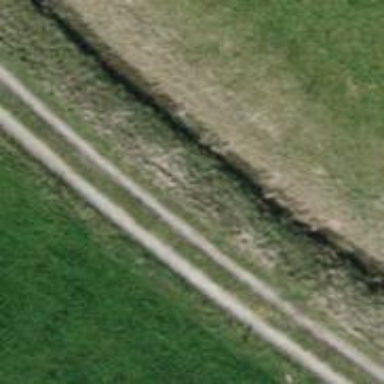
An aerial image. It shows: Pebblestone track with grade2 quality.